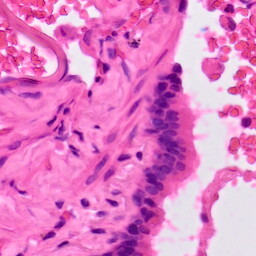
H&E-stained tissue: Lung